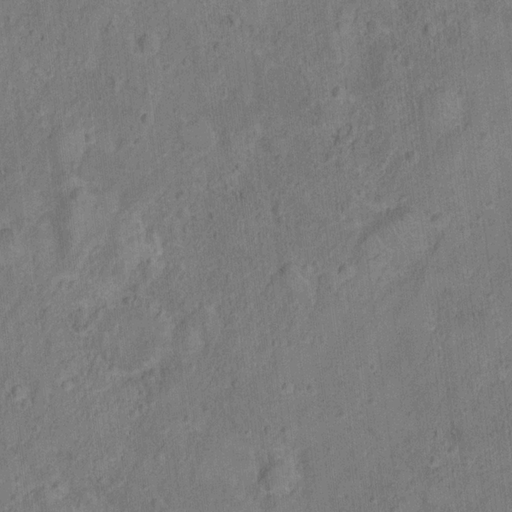
Classes present: Background